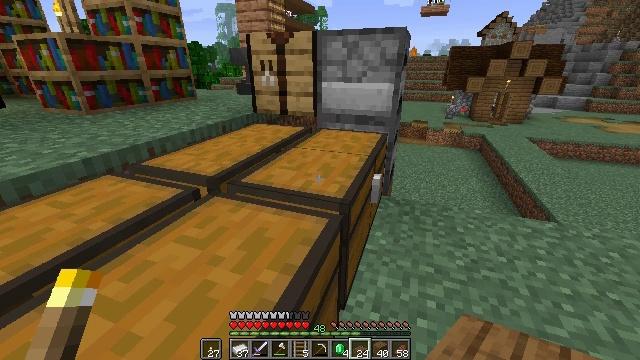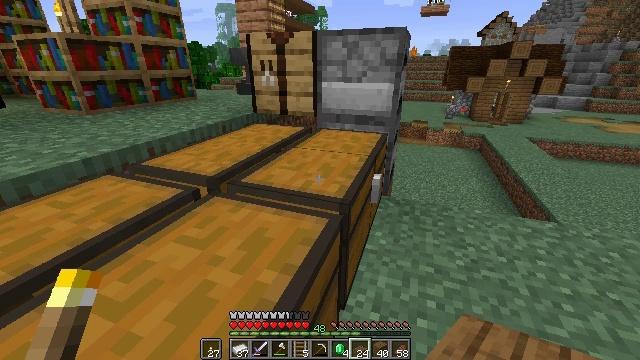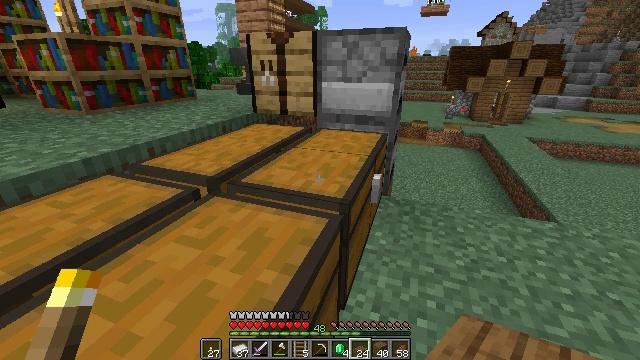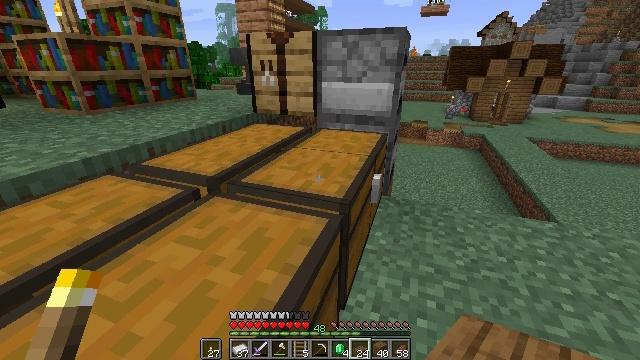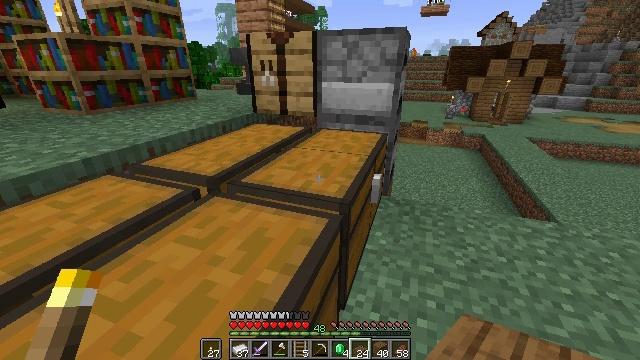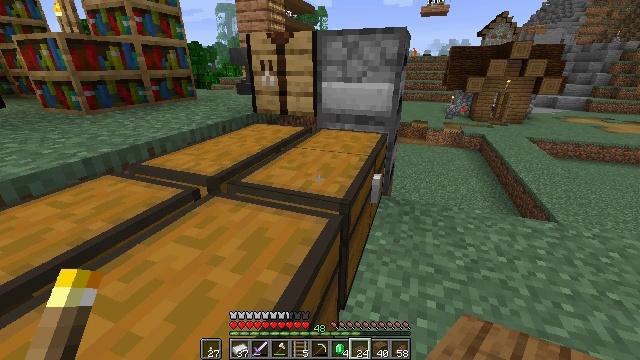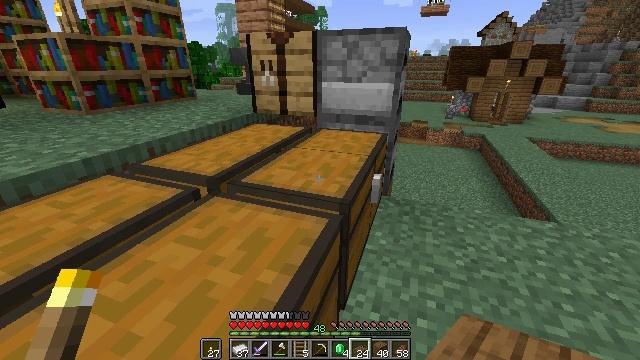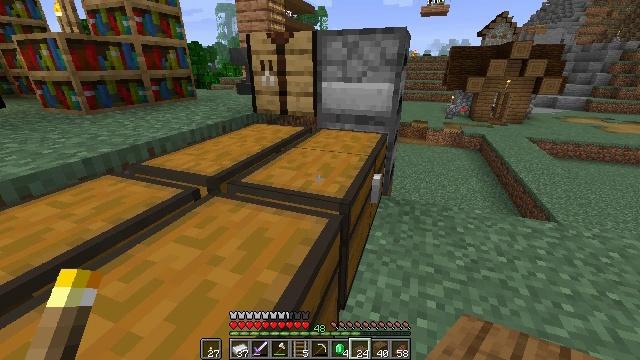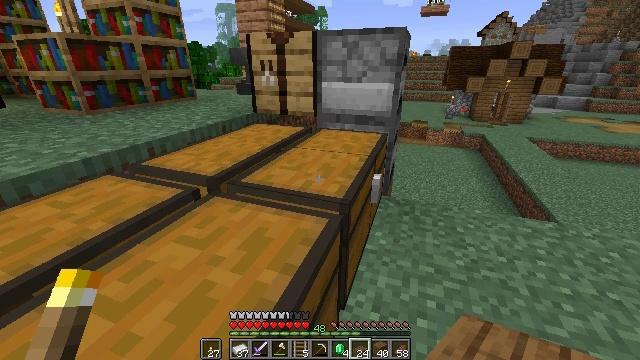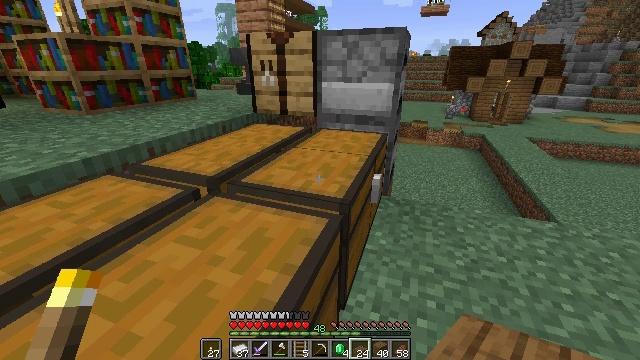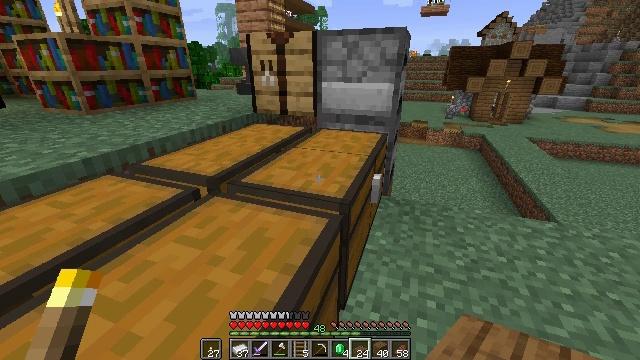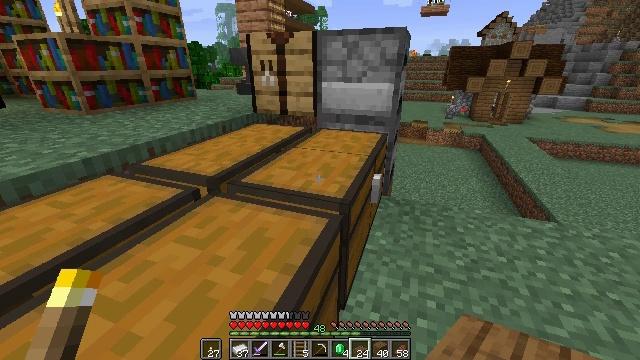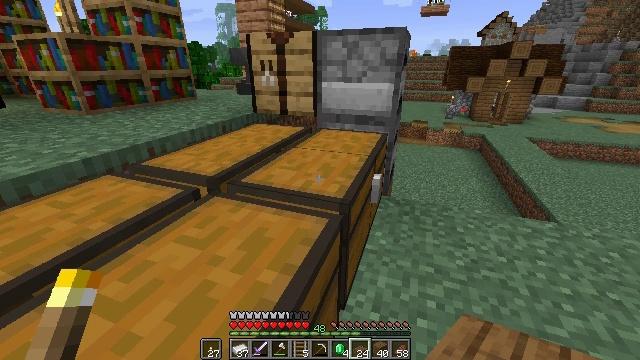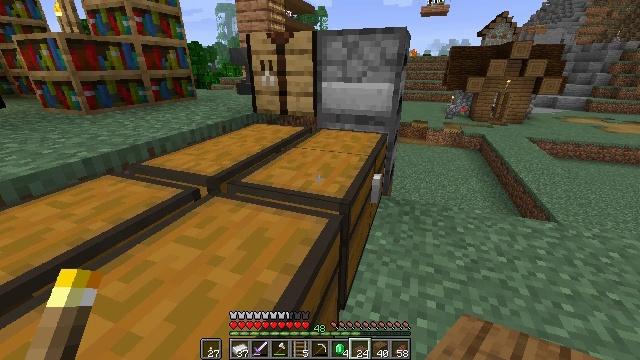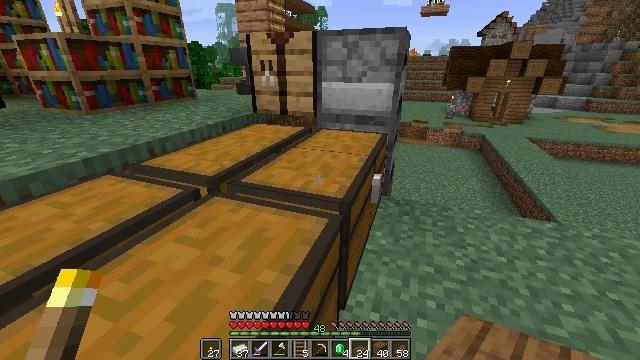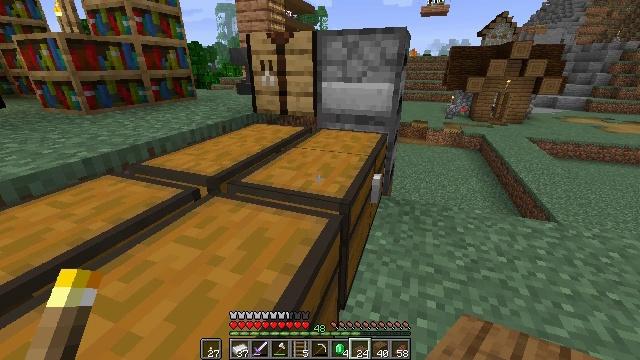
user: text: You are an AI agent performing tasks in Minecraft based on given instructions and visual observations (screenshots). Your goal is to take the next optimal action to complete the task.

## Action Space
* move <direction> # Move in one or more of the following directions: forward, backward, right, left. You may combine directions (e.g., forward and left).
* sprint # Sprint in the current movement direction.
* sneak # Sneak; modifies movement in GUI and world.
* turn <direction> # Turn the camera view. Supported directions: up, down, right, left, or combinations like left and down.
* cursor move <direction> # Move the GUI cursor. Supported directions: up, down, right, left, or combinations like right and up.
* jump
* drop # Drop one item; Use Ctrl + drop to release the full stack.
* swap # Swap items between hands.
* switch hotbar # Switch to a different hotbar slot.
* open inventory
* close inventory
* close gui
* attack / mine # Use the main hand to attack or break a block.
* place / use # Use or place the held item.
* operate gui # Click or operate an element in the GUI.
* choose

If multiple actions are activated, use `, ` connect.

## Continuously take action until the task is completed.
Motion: motion action
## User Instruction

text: Remove a spruce slab from the inventory.
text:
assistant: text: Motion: no_op
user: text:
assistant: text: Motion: no_op
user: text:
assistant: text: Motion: no_op
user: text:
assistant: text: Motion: no_op
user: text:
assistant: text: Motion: no_op
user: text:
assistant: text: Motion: no_op
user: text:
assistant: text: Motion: no_op
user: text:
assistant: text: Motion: no_op
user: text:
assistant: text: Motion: no_op
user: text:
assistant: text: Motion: no_op
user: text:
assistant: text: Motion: no_op
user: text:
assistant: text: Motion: no_op
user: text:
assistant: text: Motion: no_op
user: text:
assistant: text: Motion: no_op
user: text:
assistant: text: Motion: no_op
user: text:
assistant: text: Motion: no_op
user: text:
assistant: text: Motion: no_op
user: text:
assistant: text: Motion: no_op
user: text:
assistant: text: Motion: no_op
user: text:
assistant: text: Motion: no_op
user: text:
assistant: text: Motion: no_op
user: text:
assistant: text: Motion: no_op
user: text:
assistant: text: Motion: no_op
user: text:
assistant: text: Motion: no_op
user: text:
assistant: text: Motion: no_op
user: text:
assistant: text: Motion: no_op
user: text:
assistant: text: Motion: no_op
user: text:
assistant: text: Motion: no_op
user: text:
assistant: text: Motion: no_op
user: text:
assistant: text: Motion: no_op